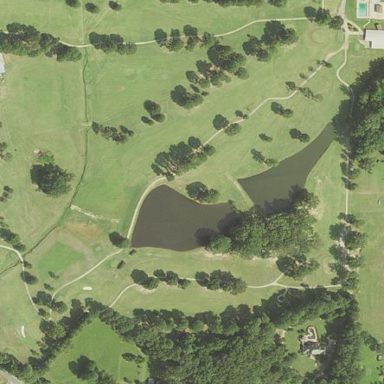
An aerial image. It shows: Golf course surrounded by greenery.